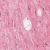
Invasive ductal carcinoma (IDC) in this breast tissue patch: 0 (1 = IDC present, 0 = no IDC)